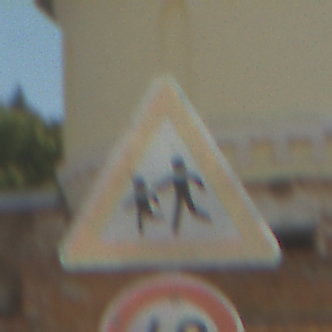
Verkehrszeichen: KinderRechts
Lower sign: Geschwindigkeit40
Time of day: Midday
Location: Outdoor (Suburban)
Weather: PartlyCloudy
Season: NotSpecified
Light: Natural